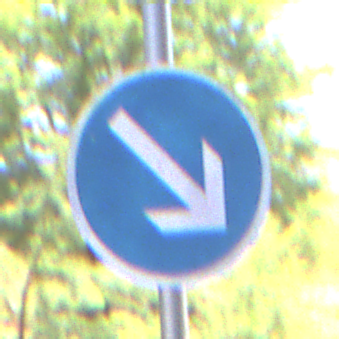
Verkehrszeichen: VorgeschriebeneVorbeifahrtRechts
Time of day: Midday
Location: Roofed (Underpass)
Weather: Clear
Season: NotSpecified
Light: Natural